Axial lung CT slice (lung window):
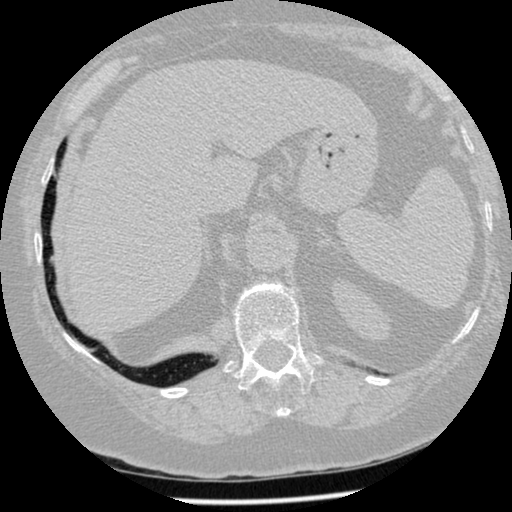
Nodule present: no